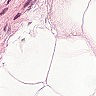
Metastatic tissue present: no